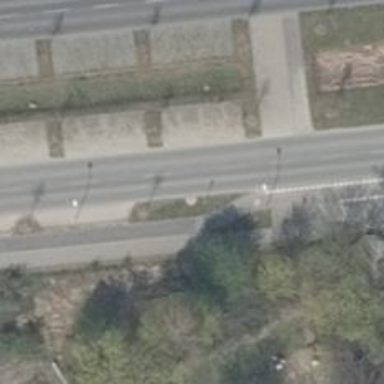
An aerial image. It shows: Asphalt path for cycling.